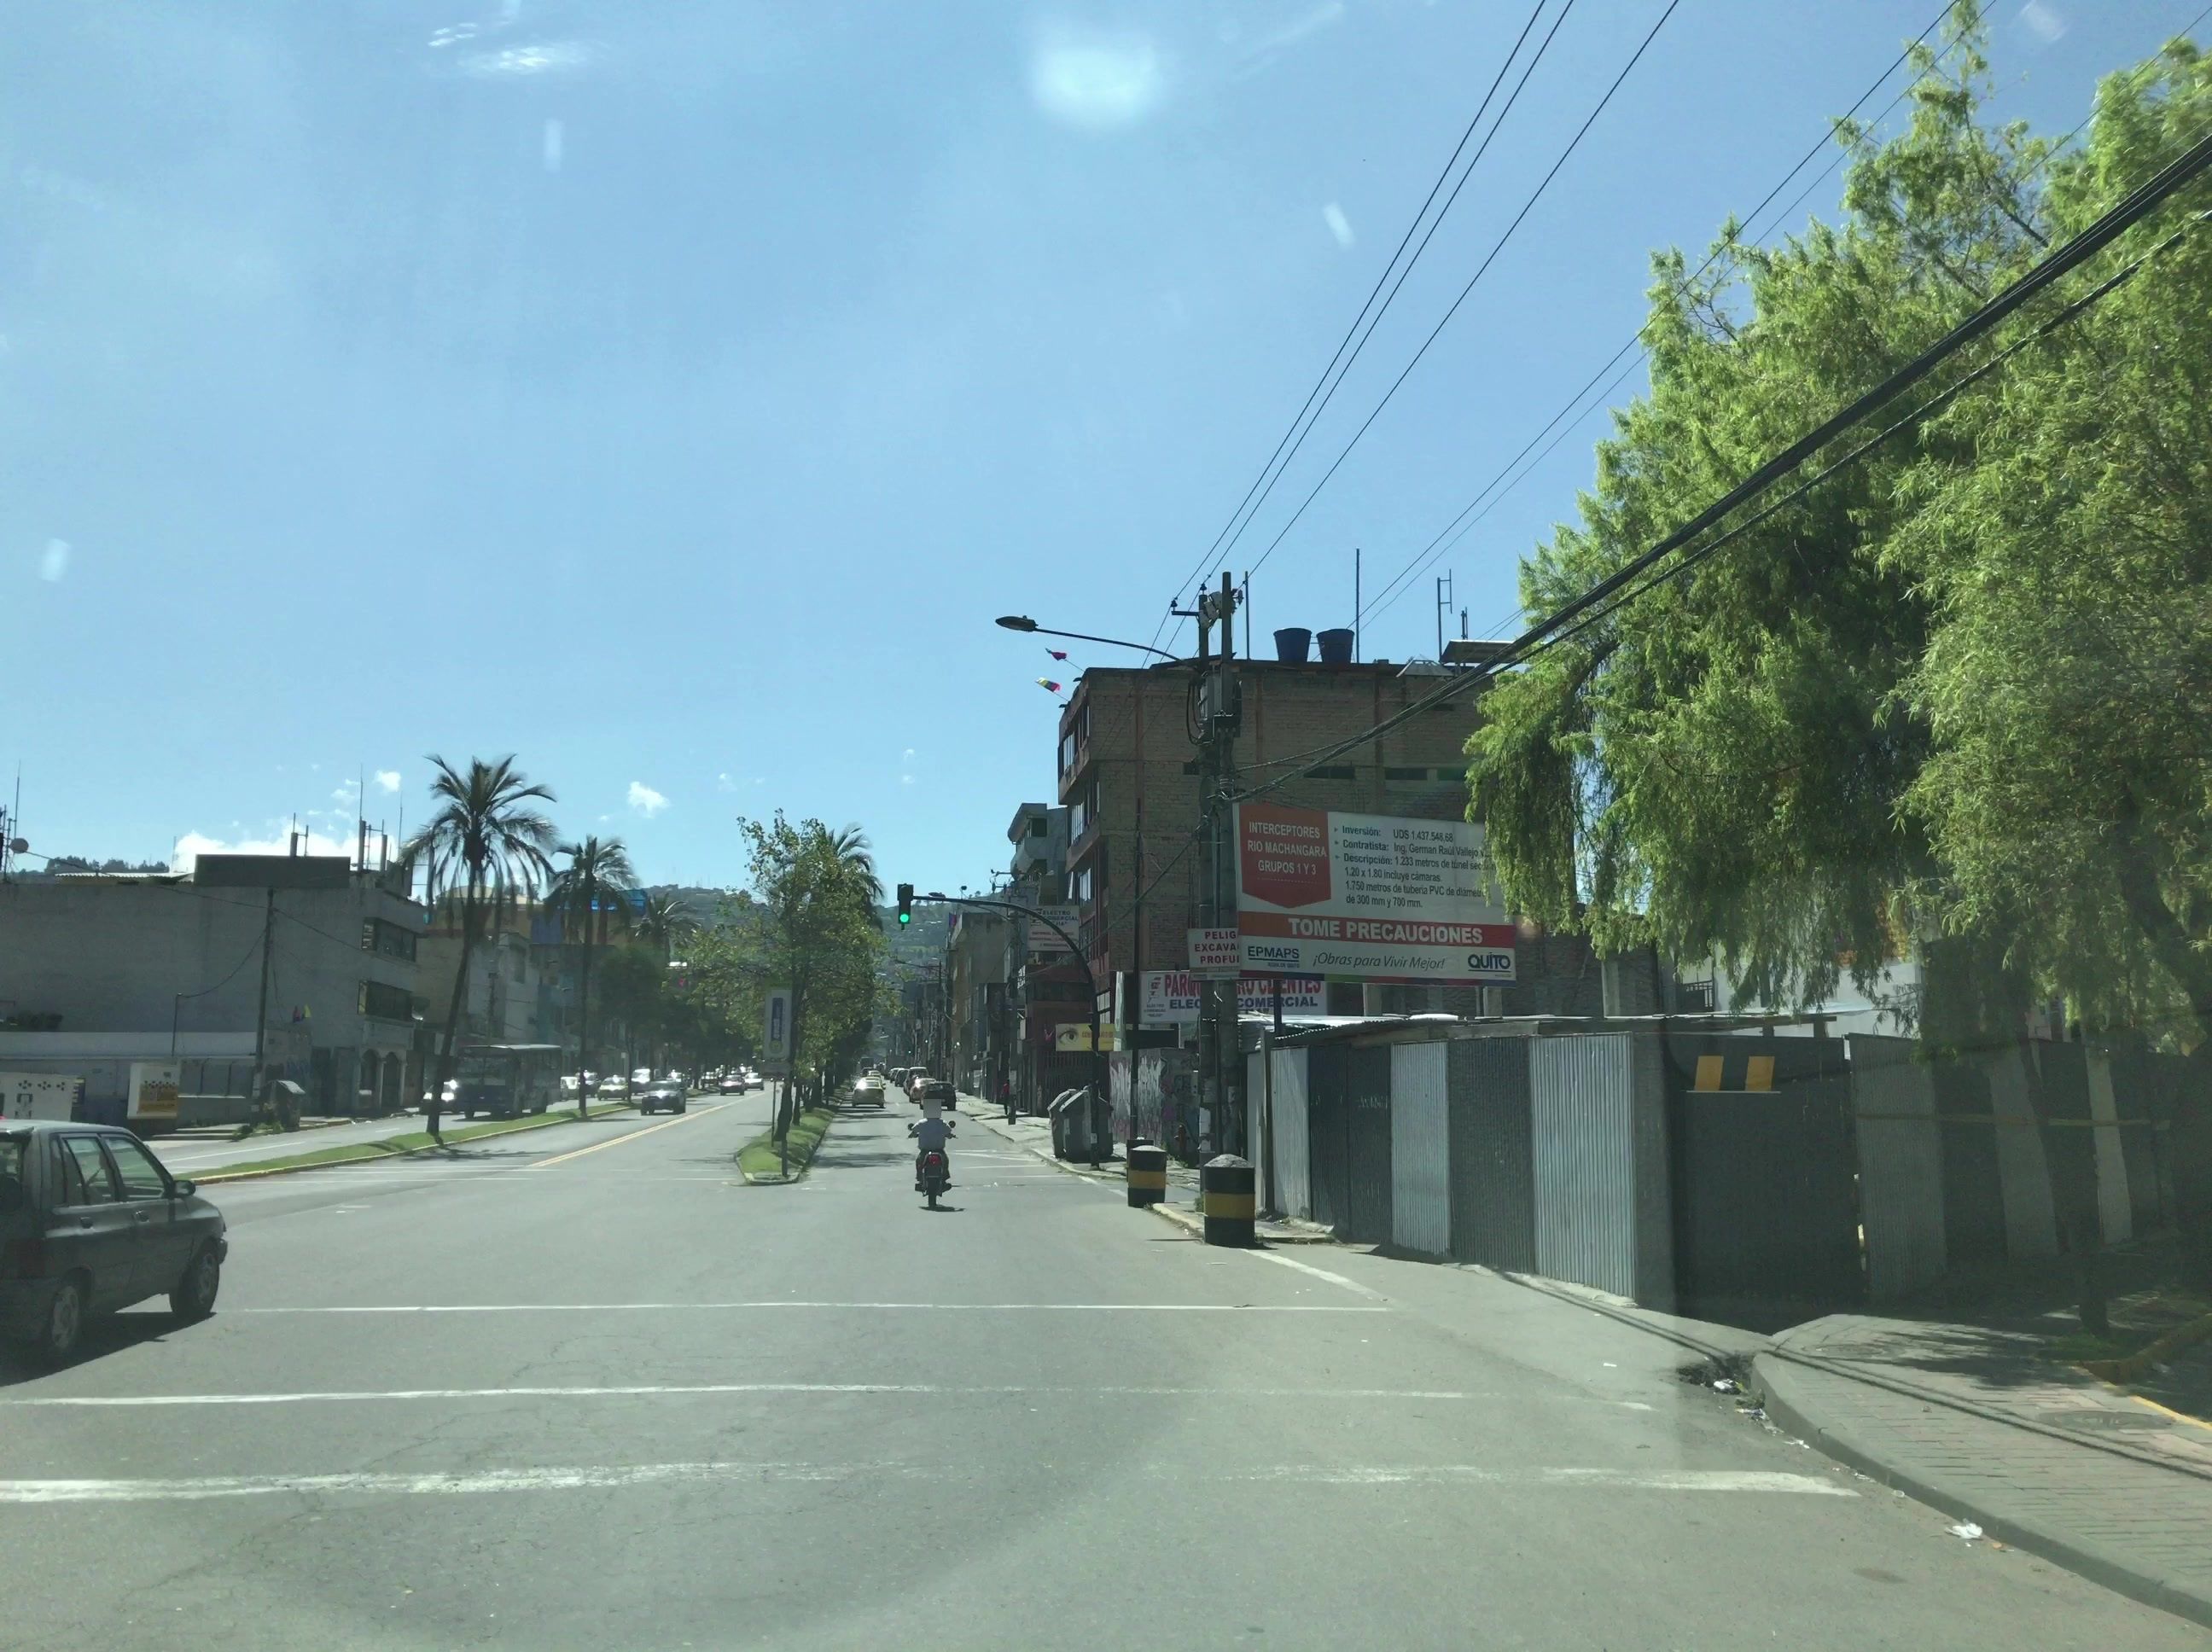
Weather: clear
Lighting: day
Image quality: good
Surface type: driving surface
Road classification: secondary
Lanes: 3
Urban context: urban centre
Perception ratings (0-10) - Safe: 3.63, Lively: 3.56, Beautiful: 3.66, Boring: 2.93, Depressing: 5.77, Wealthy: 3.36